Field crop: maize
Growth stage: 2
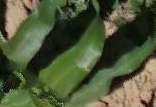
Species: maize